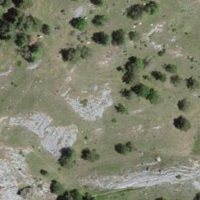
EUNIS habitat code: 45
Species observed at this site:
Erysimum rhaeticum
Satyrus ferula
Nemobius sylvestris
Buteo buteo
Anthus pratensis
Carduelis carduelis
Hipparchia statilinus
Columba palumbus
Melanargia galathea
Pica pica
Garrulus glandarius
Pyrrhocorax pyrrhocorax
Pyrrhocorax graculus
Picus viridis
Corvus corax